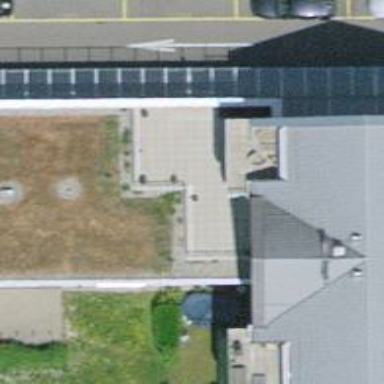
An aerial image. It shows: Veterinary facility.